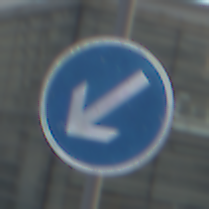
Verkehrszeichen: VorgeschriebeneVorbeifahrtLinks
Umgebung: Outdoor, Urban
Tageszeit: SunriseSunset
Wetter: PartlyCloudy
Licht: Natural
Jahreszeit: NotSpecified
Kontrast: LowContrast